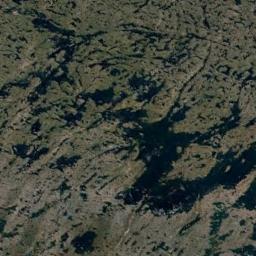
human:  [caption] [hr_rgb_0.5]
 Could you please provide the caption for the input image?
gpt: The wetland consists of bare land, Green plants and water .

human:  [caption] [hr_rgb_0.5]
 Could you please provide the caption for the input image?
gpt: There is a large area of ​​dense brown bare land in a lake in a wetland .

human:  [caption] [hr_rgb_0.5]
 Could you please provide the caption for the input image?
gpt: Many waters of different sizes are surrounded by wetlands .

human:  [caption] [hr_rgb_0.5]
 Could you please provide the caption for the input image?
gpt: There are two winding paths in this wetland  , and the water is dark green .

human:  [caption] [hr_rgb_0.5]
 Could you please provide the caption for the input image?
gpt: There are much bare land and some water areas on the wetland .